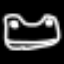
Label: frog